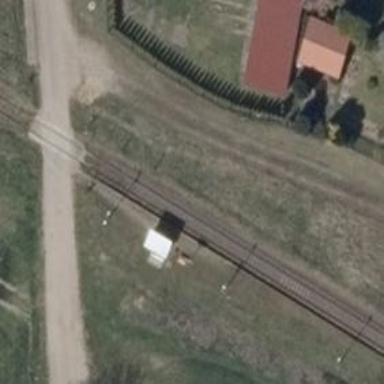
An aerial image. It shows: Railway halt station for public transport.